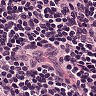
Metastatic tissue present: no